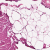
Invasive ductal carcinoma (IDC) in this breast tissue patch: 0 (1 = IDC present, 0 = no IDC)